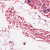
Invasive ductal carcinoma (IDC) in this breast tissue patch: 0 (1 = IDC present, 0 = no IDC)